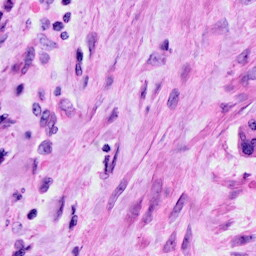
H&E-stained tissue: Cervix